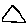
Label: triangle